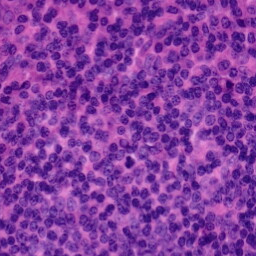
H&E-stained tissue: Tonsil